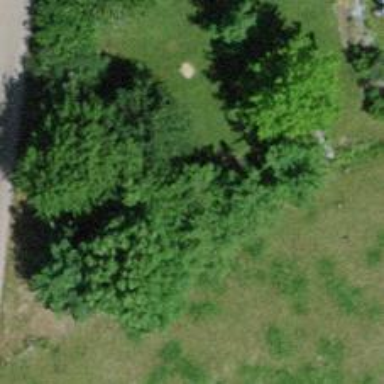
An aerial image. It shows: Broadleaved tree with lush foliage.